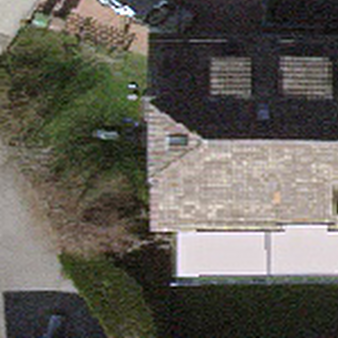
Label: other